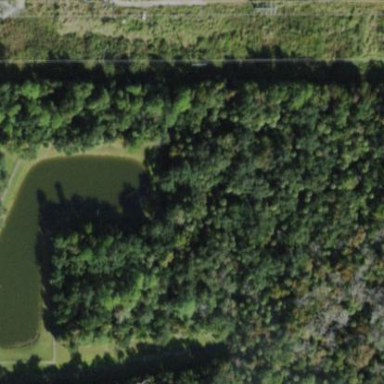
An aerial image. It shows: Serene pond surrounded by nature.